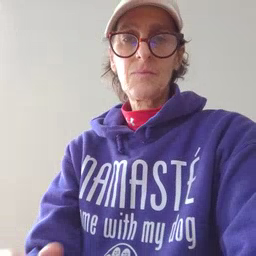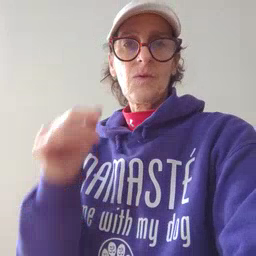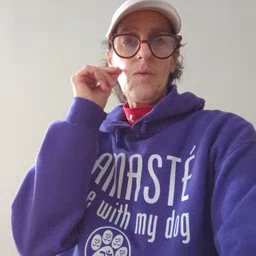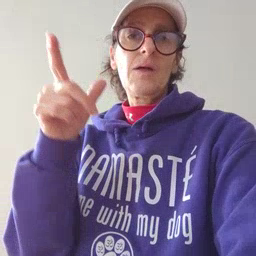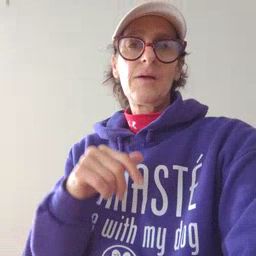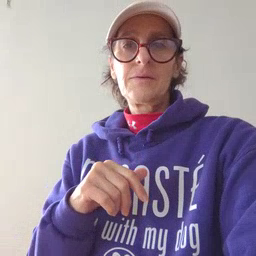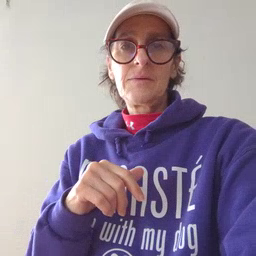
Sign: wake